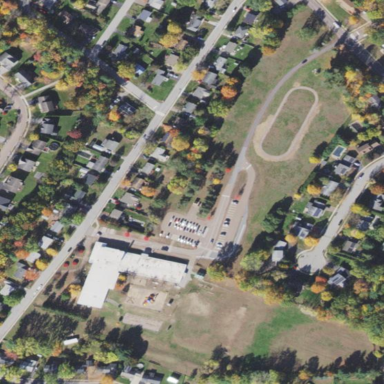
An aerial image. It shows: School.